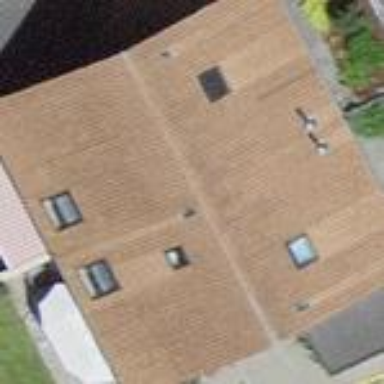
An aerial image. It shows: Semidetached house with gabled roof made of roof tiles.